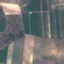
Land use / land cover: PermanentCrop